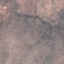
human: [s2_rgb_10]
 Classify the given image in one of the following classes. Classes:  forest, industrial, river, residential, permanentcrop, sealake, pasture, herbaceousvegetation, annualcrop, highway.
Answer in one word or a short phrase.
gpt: HerbaceousVegetation